【题型】填空题　【知识点】平面几何　【难度】hard
如图，在正方形$ABCD$中，点$E$、$F$分别在边$AD$、$DC$上。连接$BF$、$FE$、$EC$，若$AF = FE = EC = 5$，则$\angle BFE$的正切值为\underline{\quad\quad}。

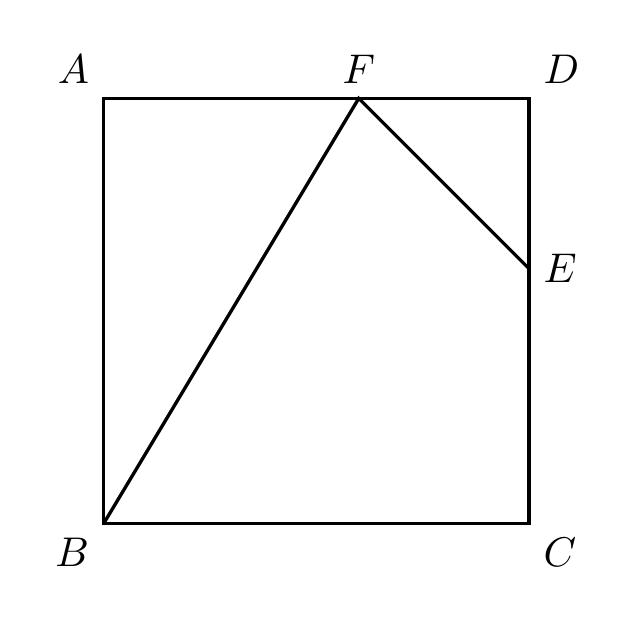
【解答】
\noindent
【答案】$\boldsymbol{2\sqrt{2}+1}$

\vspace{0.5em}

\noindent
【分析】根据正方形的性质得到$\angle DEF = \angle DFE = 45^\circ$，$AD = 5 + \frac{5\sqrt{2}}{2} = \frac{10+5\sqrt{2}}{2}$，运用勾股定理得到$BF^2 = \frac{250+100\sqrt{2}}{4}$，如图所示，连接$BE$，过点$B$作$BG \perp EF$于点$G$，可证明$\triangle ABF \cong \triangle CBE$(SAS)得到$BF = BE$，则$BG$是$EF$的中线，得到$FG = EG = \frac{1}{2}EF = \frac{5}{2}$，$BG^2 = \frac{25(9+4\sqrt{2})}{4}$，在$\text{Rt}\triangle BFG$中由正切值的计算方法即可求解。

\vspace{0.5em}

\noindent
【详解】解：$\because$ 四边形$ABCD$是正方形，
\vspace{-0.5em}
\[
\therefore AB = BC = CD = AD,\ \angle A = \angle ABC = \angle C = \angle D = 90^\circ,
\]
\vspace{-0.5em}
$\because AF = FE = EC = 5$，
\vspace{-0.5em}
\[
\therefore DE = DF,
\]
\vspace{-0.5em}
\[
\therefore \angle DEF = \angle DFE = 45^\circ,
\]
在$\text{Rt}\triangle DEF$中，$\sin\angle DEF = \sin45^\circ = \frac{DF}{EF} = \frac{\sqrt{2}}{2}$，
\vspace{-0.5em}
\[
\therefore DF = \frac{\sqrt{2}}{2}EF = \frac{\sqrt{2}}{2} \times 5 = \frac{5\sqrt{2}}{2} = DE,
\]
\vspace{-0.5em}
\[
\therefore AD = AF + DF = 5 + \frac{5\sqrt{2}}{2} = \frac{10+5\sqrt{2}}{2} = AB = BC = CD,
\]
在$\text{Rt}\triangle ABF$中，$BF^2 = \left(\frac{10+5\sqrt{2}}{2}\right)^2 + 5^2 = \frac{250+100\sqrt{2}}{4}$，

如图所示，连接$BE$，过点$B$作$BG \perp EF$于点$G$，

$\because AB = CB, \angle A = \angle C, AF = CE$，
\vspace{-0.5em}
\[
\therefore \triangle ABF \cong \triangle CBE \ (\text{SAS}),
\]
\vspace{-0.5em}
\[
\therefore BF = BE,
\]
$\therefore BG$是$EF$的中线，
\vspace{-0.5em}
\[
\therefore FG = EG = \frac{1}{2}EF = \frac{5}{2},
\]
\vspace{-0.5em}
\[
\therefore BG^2 = BF^2 - FG^2 = \frac{250+100\sqrt{2}}{4} - \frac{25}{4} = \frac{25(9+4\sqrt{2})}{4},
\]
在$\text{Rt}\triangle BFG$中，
\vspace{-0.5em}
\[
\tan\angle BFE = \frac{BG}{FG} = \frac{\frac{5\sqrt{9+4\sqrt{2}}}{2}}{\frac{5}{2}} = \sqrt{9+4\sqrt{2}} = \sqrt{(2\sqrt{2}+1)^2} = 2\sqrt{2}+1,
\]
故答案为：$2\sqrt{2}+1$。

\vspace{0.5em}

\noindent
【点睛】本题考查了正方形的性质，勾股定理，全等三角形的判定和性质，正弦、正切值的计算，掌握正切值的计算方法是关键。
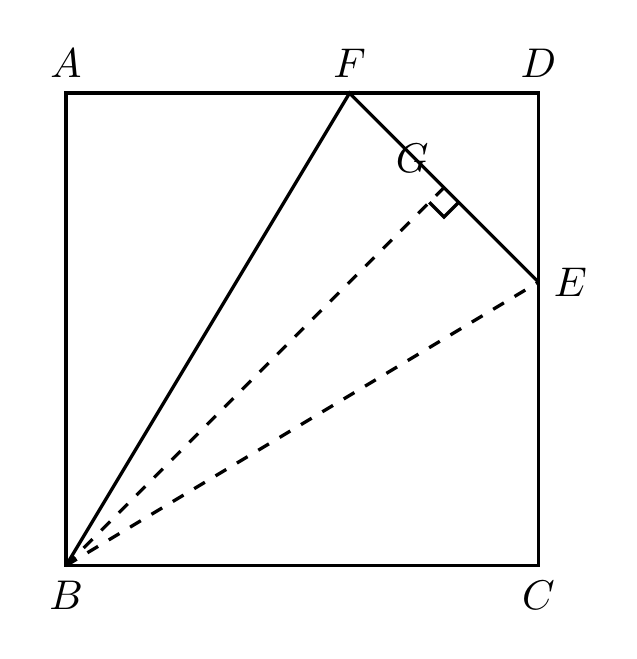